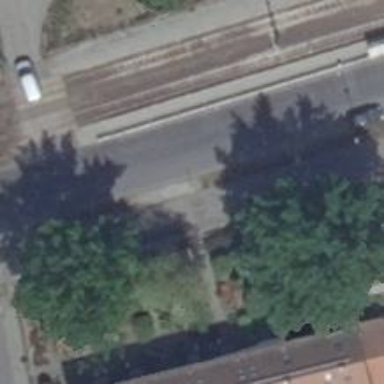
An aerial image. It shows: Shelter for public transport.